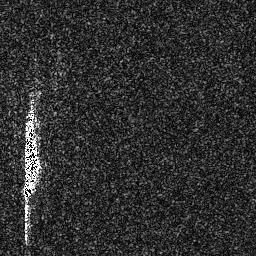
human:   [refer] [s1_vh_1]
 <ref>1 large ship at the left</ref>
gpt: <box>[[7, 39, 16, 78, 0]]</box>